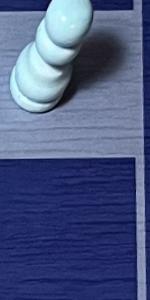
Label: Empty